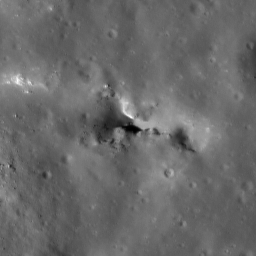
Pit: Copernicus 21
Host crater: Copernicus
Host type: impact_melt
Lunar coordinates: latitude 10.194, longitude 339.847